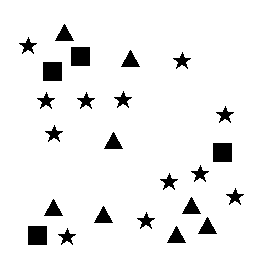
Squares: 4
Triangles: 8
Stars: 12
Total shapes: 24